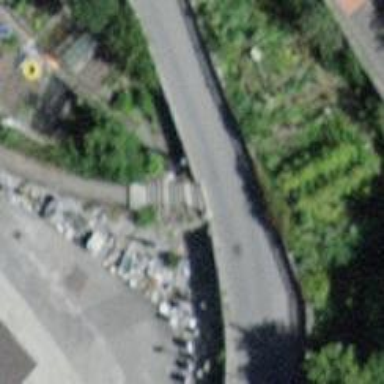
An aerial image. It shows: Set of steps on the road.